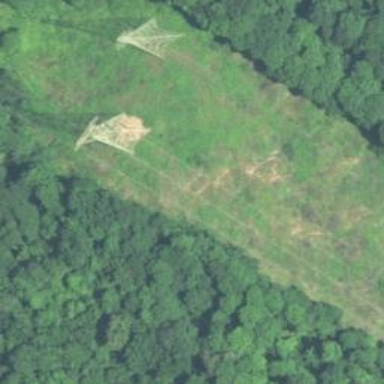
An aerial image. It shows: Lattice structure tower used for power distribution.